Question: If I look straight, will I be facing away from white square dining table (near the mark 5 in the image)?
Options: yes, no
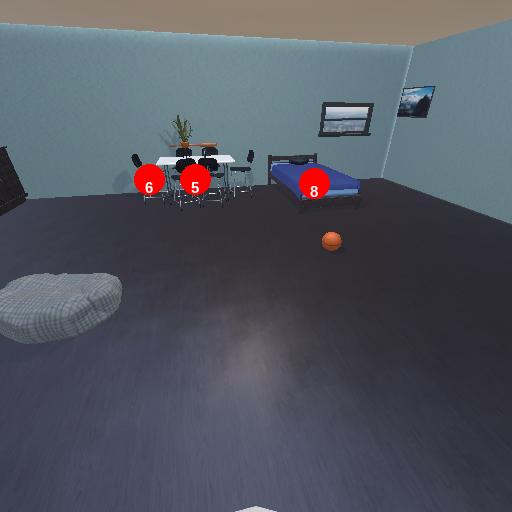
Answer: yes